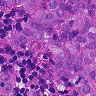
Metastatic tissue present: yes